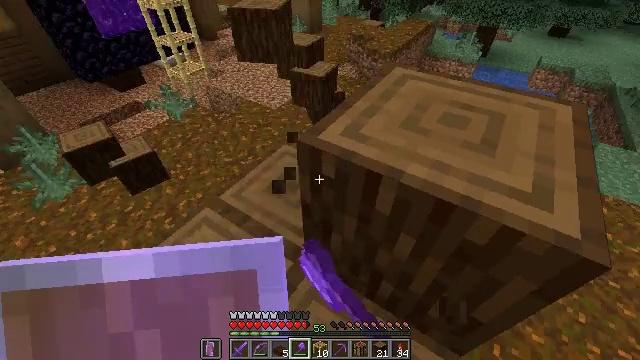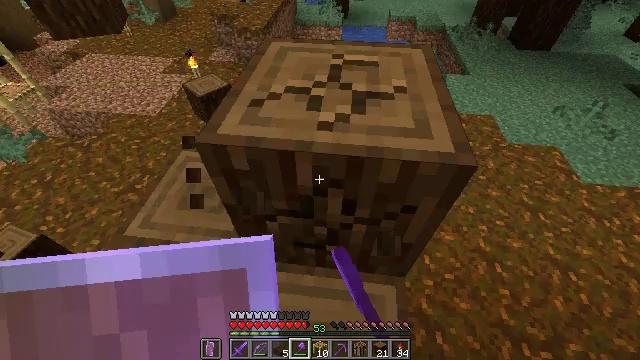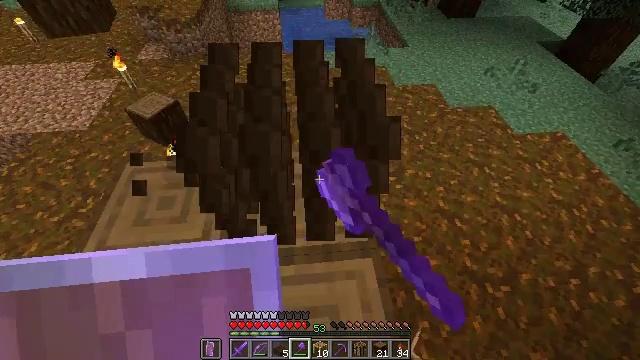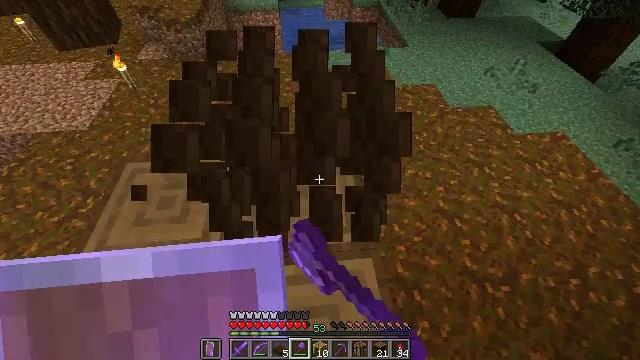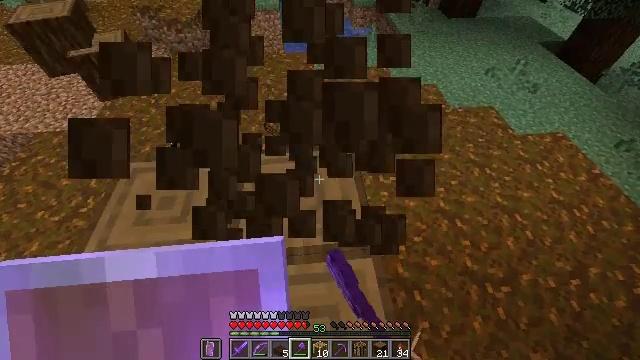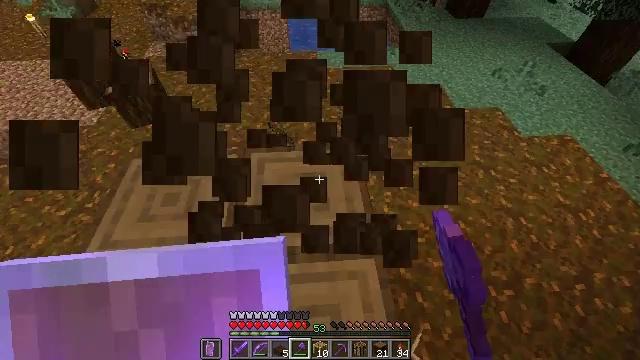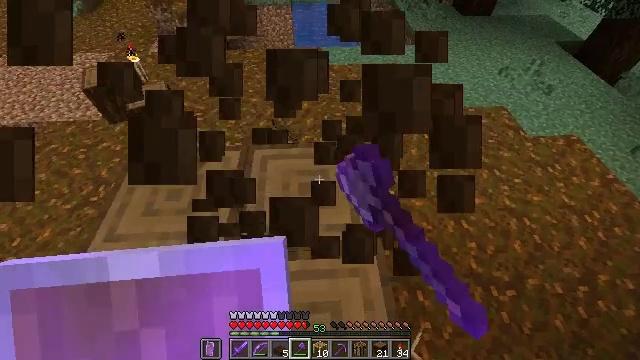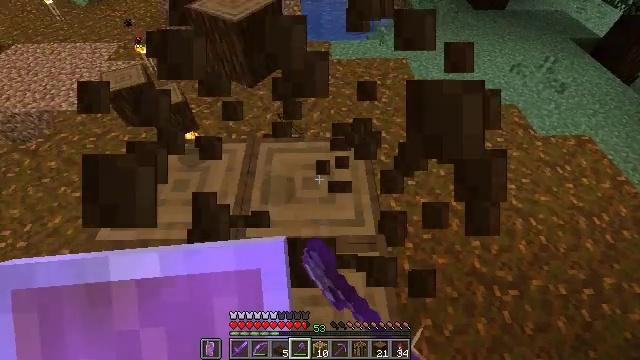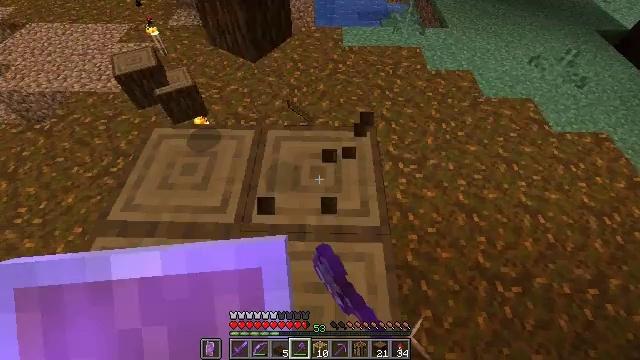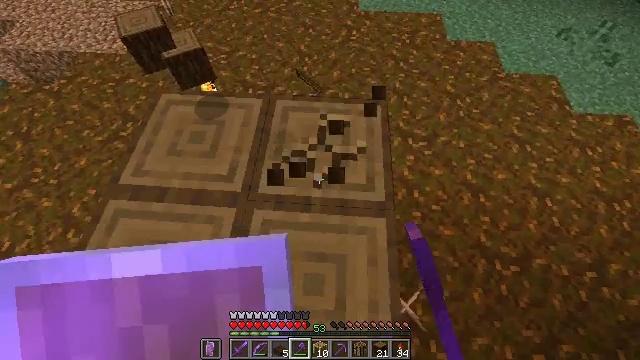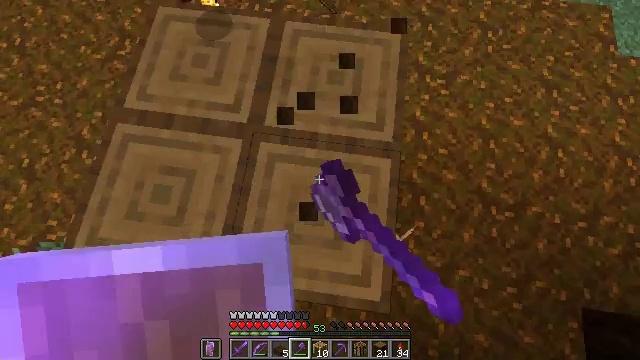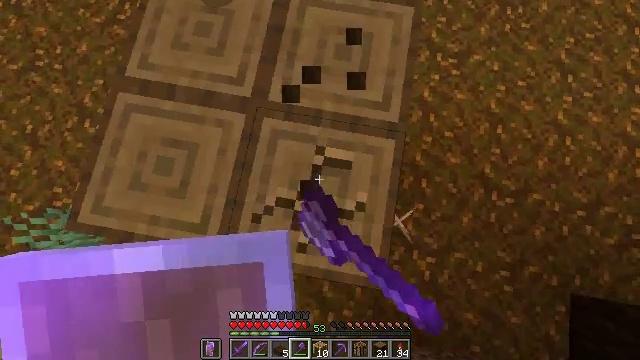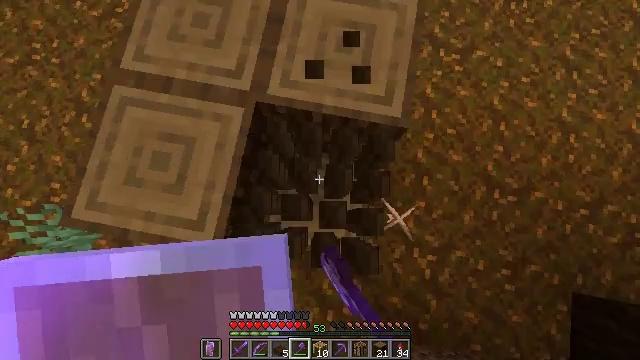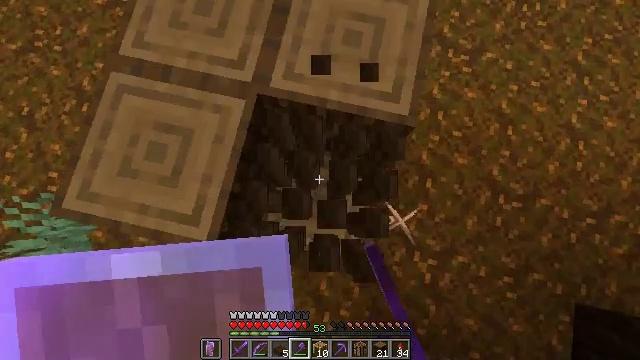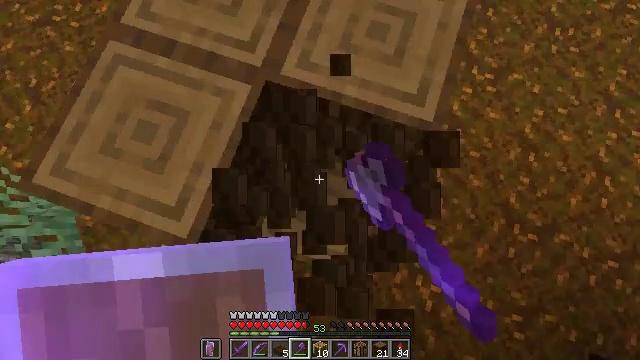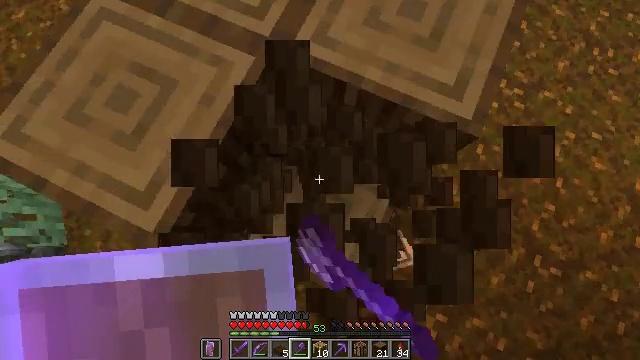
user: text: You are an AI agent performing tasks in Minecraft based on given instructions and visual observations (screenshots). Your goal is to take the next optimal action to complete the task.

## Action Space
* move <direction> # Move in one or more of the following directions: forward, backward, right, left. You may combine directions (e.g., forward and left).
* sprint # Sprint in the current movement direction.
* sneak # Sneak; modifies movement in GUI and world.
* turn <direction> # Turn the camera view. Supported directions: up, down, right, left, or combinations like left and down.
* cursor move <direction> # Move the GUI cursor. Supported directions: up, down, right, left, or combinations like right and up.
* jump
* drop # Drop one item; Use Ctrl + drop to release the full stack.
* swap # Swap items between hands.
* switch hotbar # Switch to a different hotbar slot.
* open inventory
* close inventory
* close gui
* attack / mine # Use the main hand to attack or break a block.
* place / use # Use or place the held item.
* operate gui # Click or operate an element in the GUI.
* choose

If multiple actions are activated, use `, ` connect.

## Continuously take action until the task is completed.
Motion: motion action
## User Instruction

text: Chop down the spruce log.
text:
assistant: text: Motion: turn right and down, attack / mine
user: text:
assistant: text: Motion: turn right and down, attack / mine
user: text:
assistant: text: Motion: attack / mine
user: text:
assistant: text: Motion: attack / mine
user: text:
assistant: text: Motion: turn left, attack / mine
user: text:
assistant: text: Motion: turn left, attack / mine
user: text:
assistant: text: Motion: turn left and down, attack / mine
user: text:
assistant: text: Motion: turn left and down, attack / mine
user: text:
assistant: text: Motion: turn left and down, attack / mine
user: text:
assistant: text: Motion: turn left and down, attack / mine
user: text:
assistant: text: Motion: turn left and down, attack / mine
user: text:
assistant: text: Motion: attack / mine
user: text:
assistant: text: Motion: turn left, attack / mine
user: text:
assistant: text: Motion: turn left and up, attack / mine
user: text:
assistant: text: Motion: turn left and up, attack / mine
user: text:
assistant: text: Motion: turn left and up, attack / mine
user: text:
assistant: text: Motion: turn left and up, attack / mine
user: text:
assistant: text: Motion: turn left and up, attack / mine
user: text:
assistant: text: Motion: turn left and up, attack / mine
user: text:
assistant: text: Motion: turn left and up, attack / mine
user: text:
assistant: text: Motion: turn left and up, attack / mine
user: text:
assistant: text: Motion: attack / mine
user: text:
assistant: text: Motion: attack / mine
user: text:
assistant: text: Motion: turn right, attack / mine
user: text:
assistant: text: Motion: turn right and up, attack / mine
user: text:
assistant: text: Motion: turn right and up, attack / mine
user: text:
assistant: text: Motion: turn right, attack / mine
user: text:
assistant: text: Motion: turn right, attack / mine
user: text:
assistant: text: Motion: attack / mine
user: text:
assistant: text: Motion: attack / mine